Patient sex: M
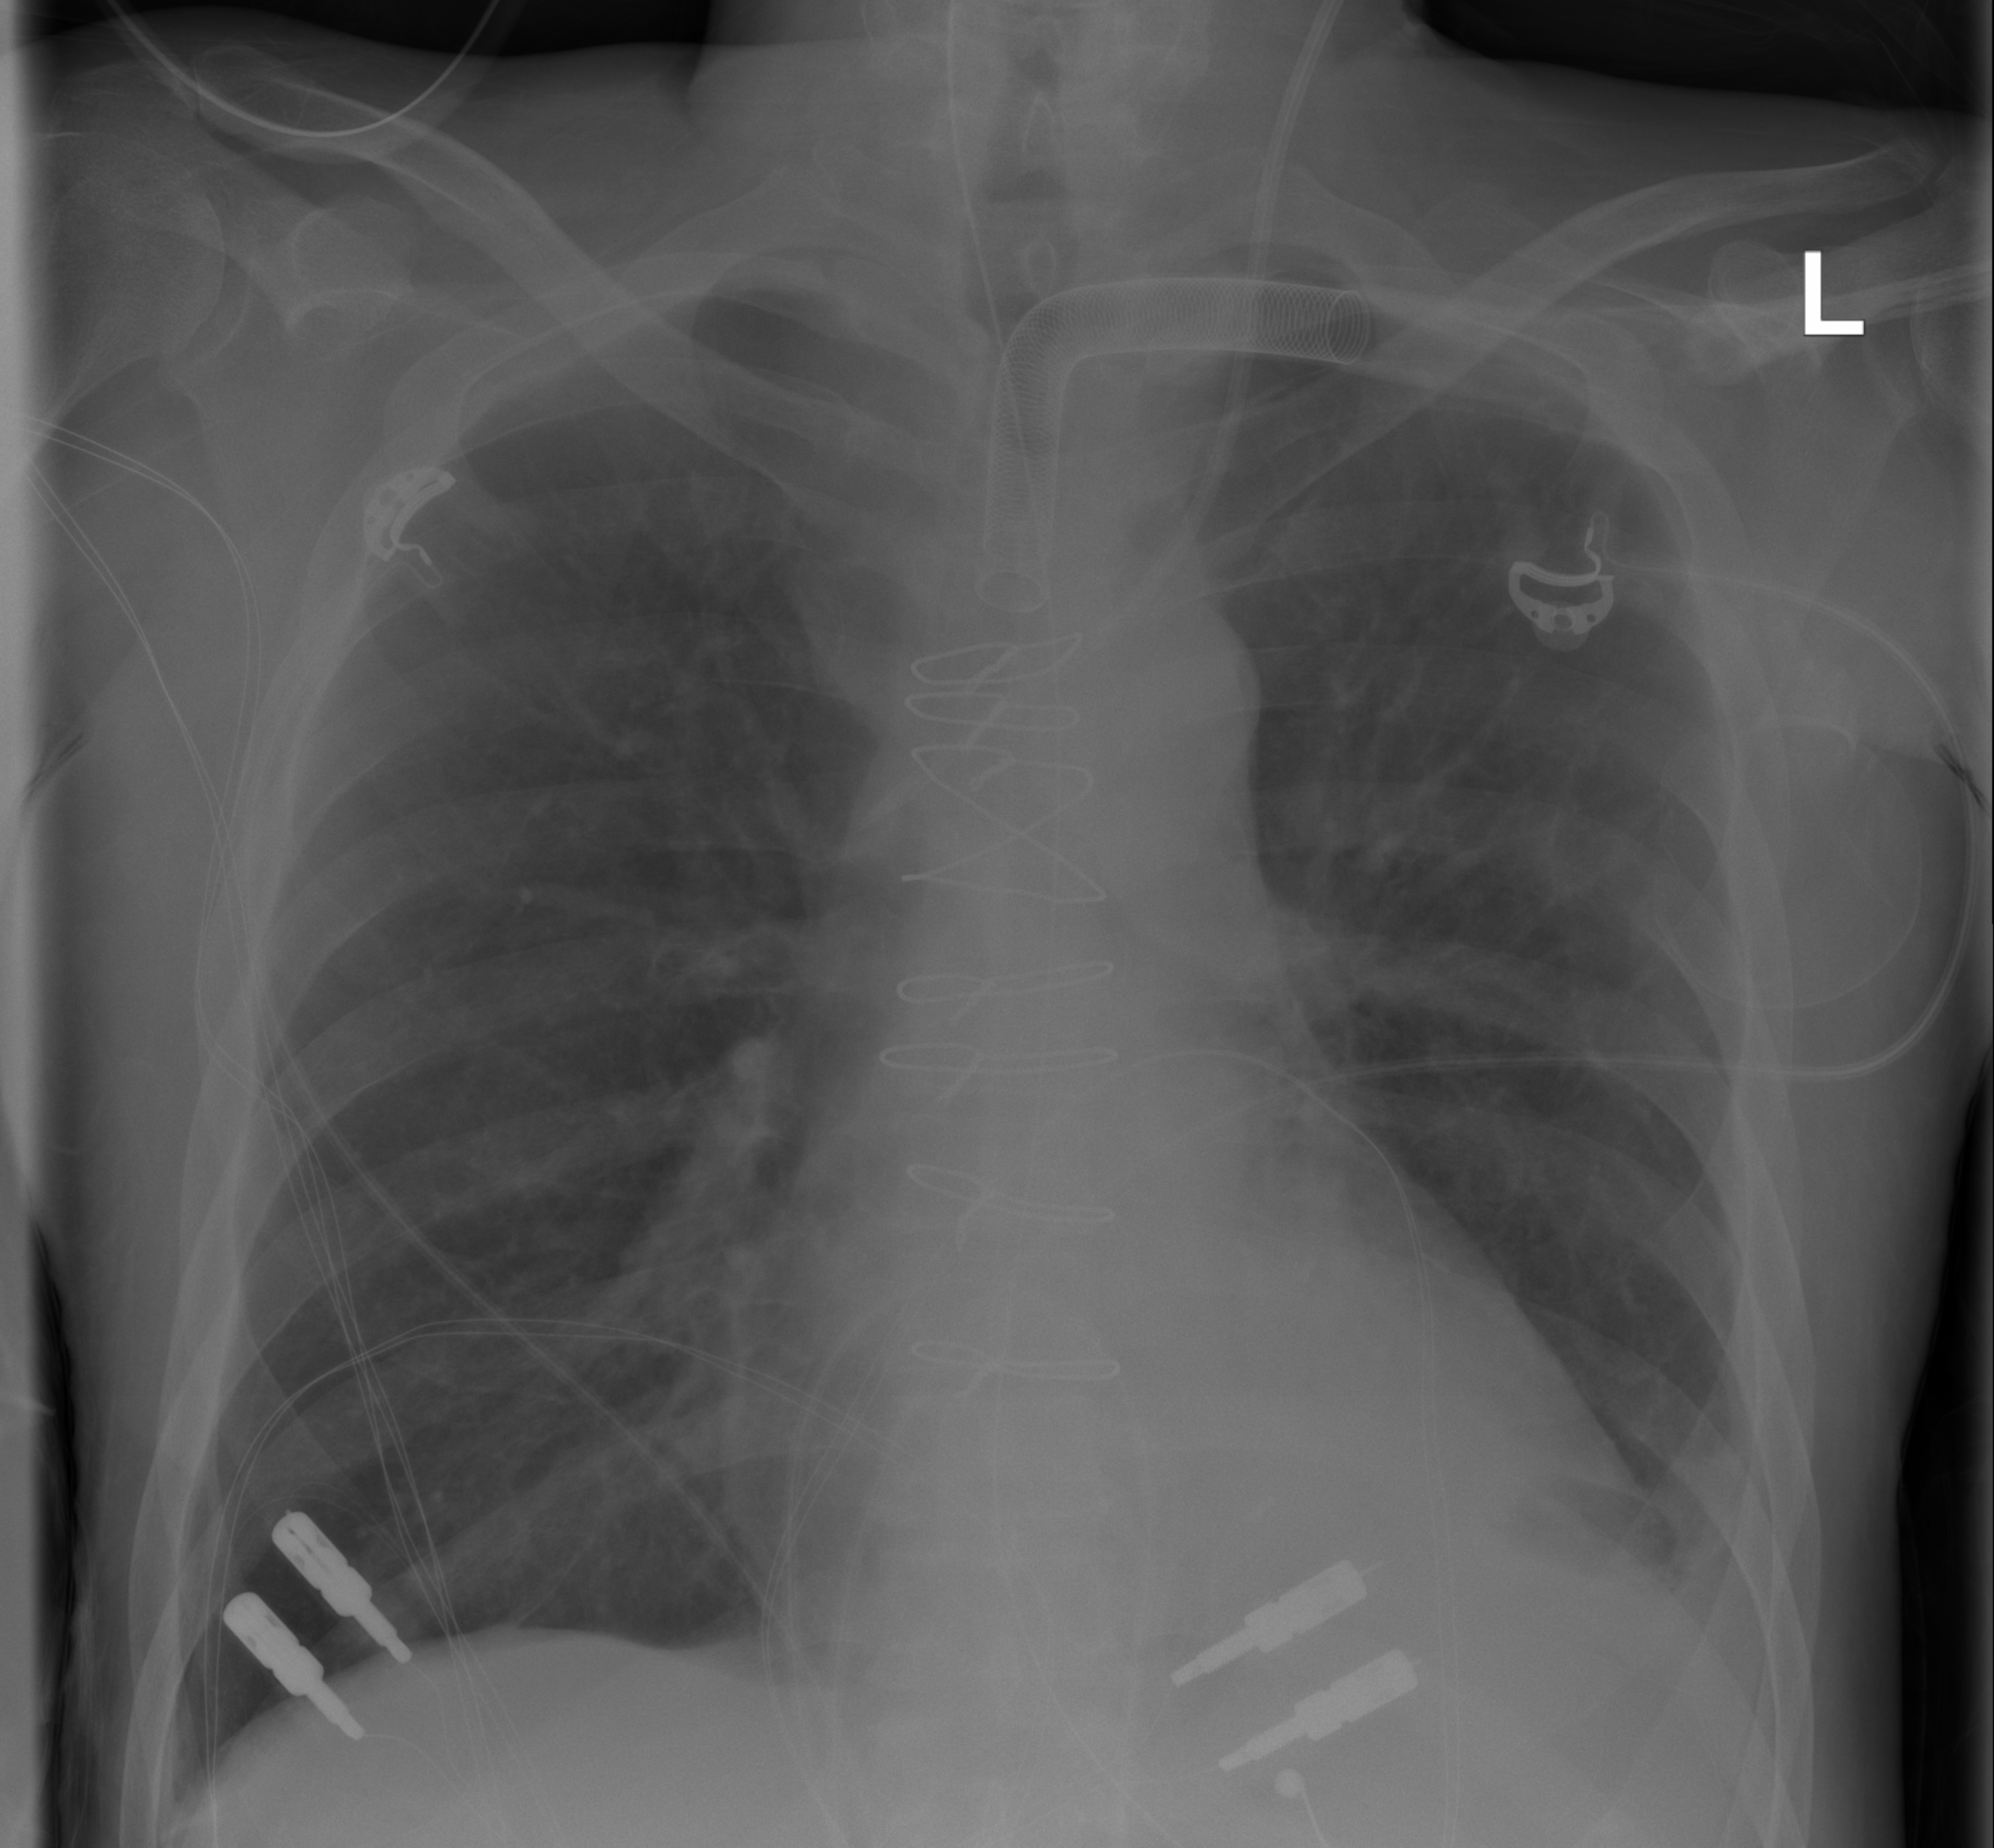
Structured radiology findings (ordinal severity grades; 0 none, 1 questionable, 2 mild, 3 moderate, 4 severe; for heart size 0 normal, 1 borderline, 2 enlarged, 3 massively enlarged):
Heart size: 0
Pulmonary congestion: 0
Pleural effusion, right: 0
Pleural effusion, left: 2
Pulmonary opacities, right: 0
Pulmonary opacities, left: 0
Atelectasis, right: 0
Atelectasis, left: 2